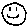
Label: smiley face